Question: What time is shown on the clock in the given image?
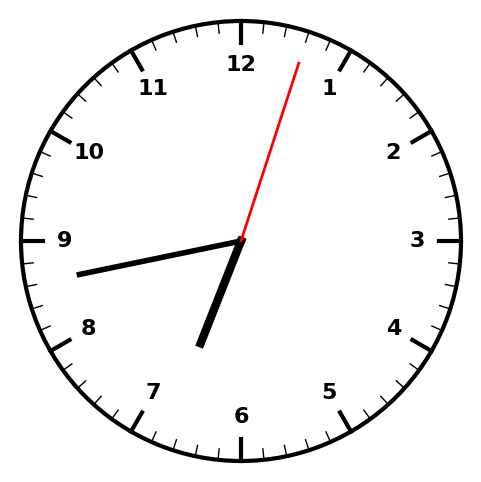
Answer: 06:43:03